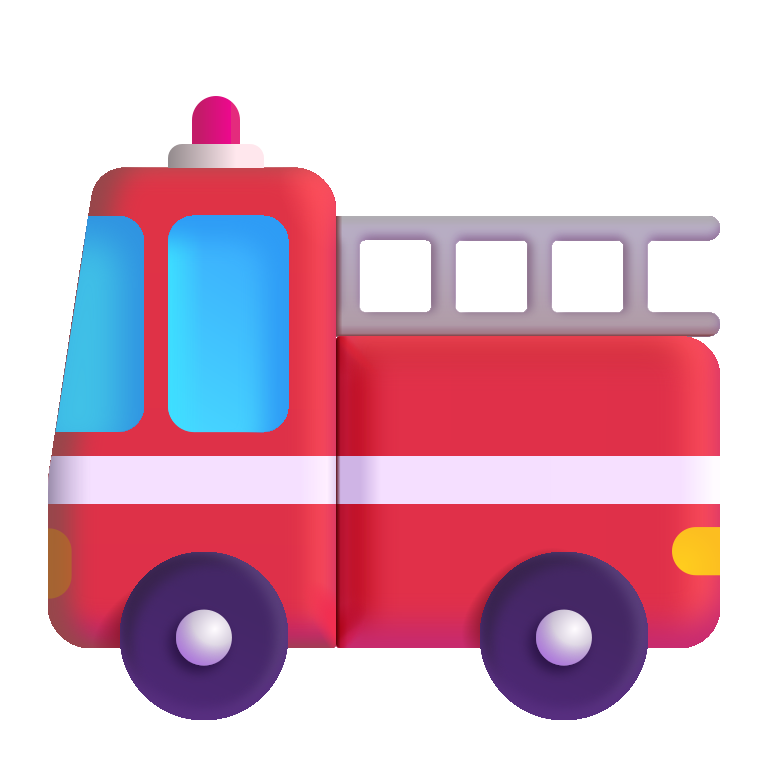
fire engine color